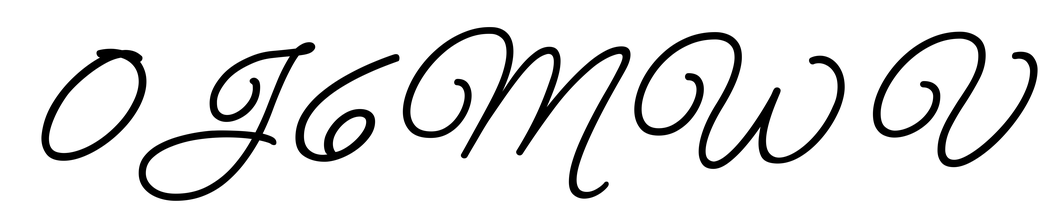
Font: MeowScript-Regular